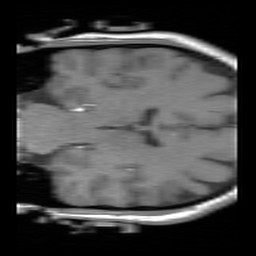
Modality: FLASH
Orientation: coronal
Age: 30
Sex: female
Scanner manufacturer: siemens
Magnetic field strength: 3 T
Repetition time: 0.245 s
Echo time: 0.0026 s